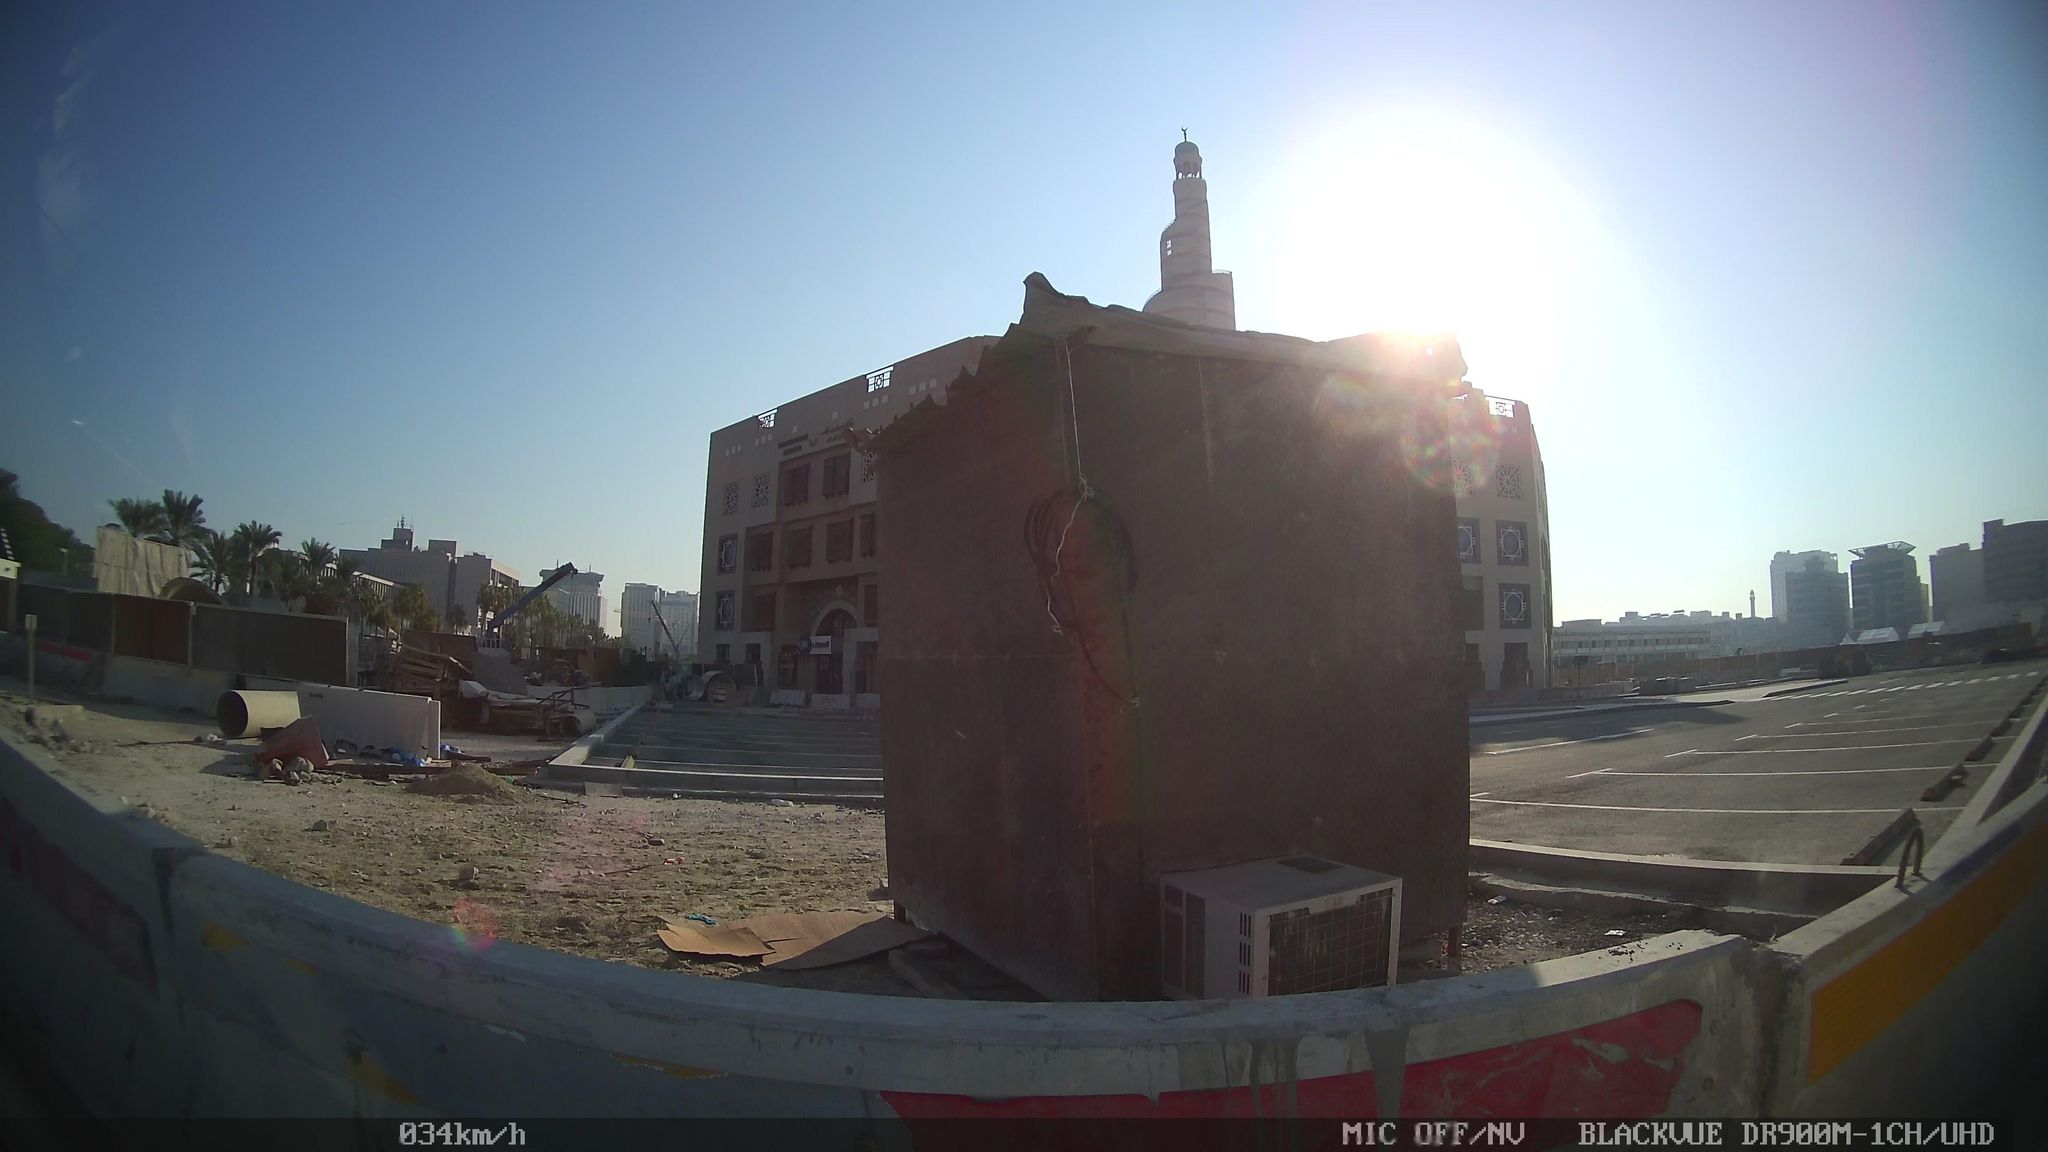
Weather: clear
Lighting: day
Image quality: good
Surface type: driving surface
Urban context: urban centre
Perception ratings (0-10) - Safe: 0.7, Lively: 0.98, Beautiful: 2.86, Boring: 7.2, Depressing: 8.24, Wealthy: 1.71